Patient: sex M, age 58
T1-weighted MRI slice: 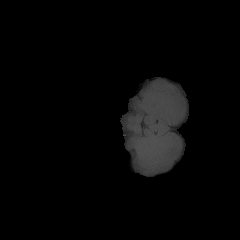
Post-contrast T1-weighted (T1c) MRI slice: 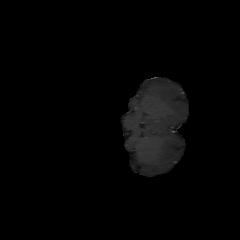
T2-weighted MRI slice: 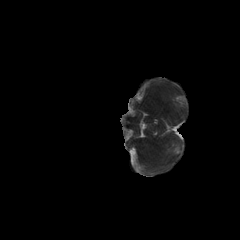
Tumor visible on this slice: no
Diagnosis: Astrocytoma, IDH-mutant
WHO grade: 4